Question:
In the figure, is it possible to jitter the state abbreviation labels a bit so they don't overlap? If I use 'check_overlap = TRUE', then it removes some observations that overlap, and I don't want that. I also don't want the 'geom_label_repel', since it has the labels stick out and move across the 45 degree line I included (which I don't want to happen)
Here's the pertinent part of my code for reference:
'''
ggplot(df, aes(x = huff_margin_dem, y = margin16dem_state, label = abbrev)) +
geom_abline(intercept = 0) +
geom_text(fontface = "bold")
'''
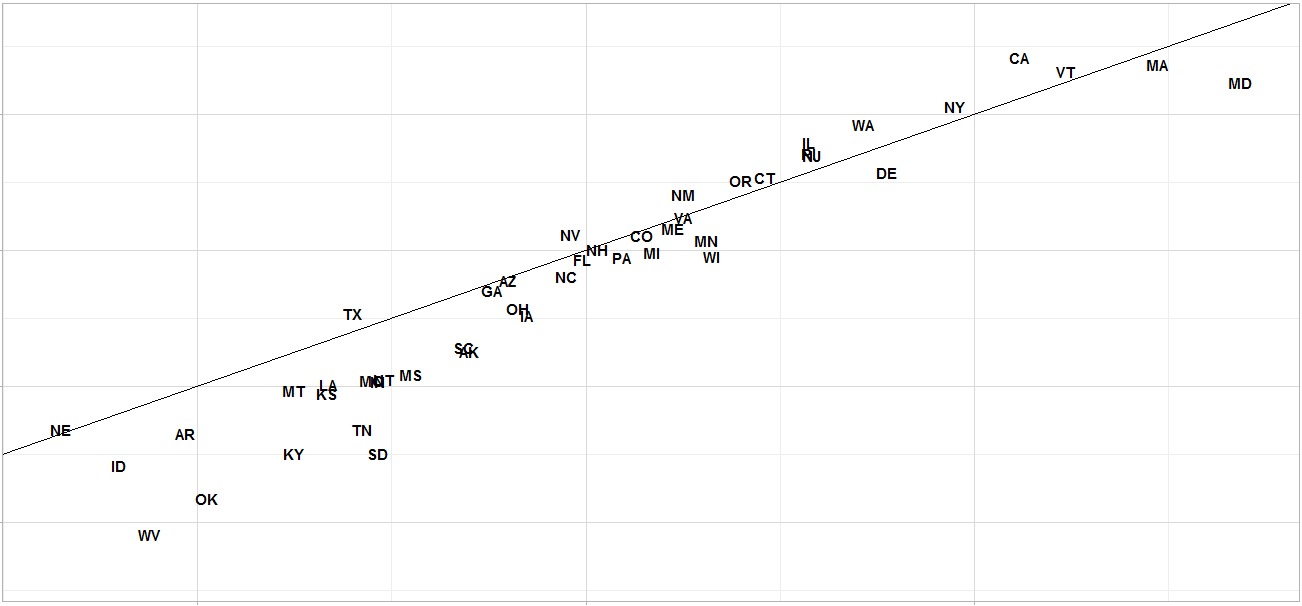
Answer: Have you tried 'position=position_jitter()'? You can adjust the 'width' and 'height' to your choosing.
'''
ggplot(df, aes(x = huff_margin_dem, y = margin16dem_state, label = abbrev)) +
geom_abline(intercept = 0) +
geom_text(fontface = "bold",position=position_jitter(width=1,height=1))
'''
An example to manipulate a certain label only
'''
+geom_text(fontface = "bold",
position=position_jitter(width=ifelse(df$abbrev=='KS',1,0),
height=ifelse(df$abbrev=='KS',1,0)))
'''
Or multiple labels
'''
df$jit<-with(df, ifelse(abbrev == "KS" | abbrev == "LA", 1, 2))
+geom_text(fontface = "bold",
position=position_jitter(width=df$jit,height=df$jit))
'''